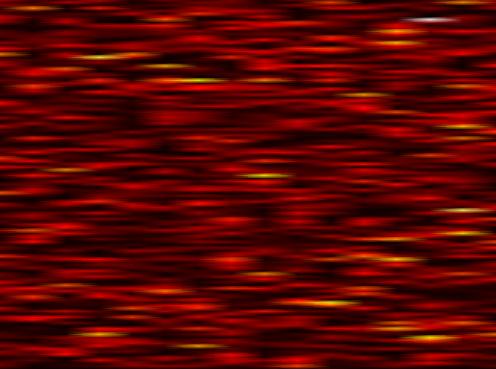
Label: UFMC